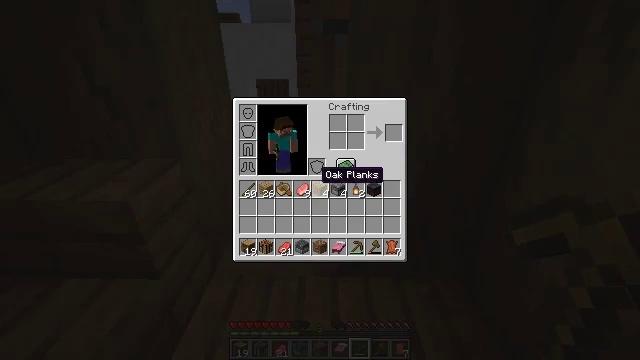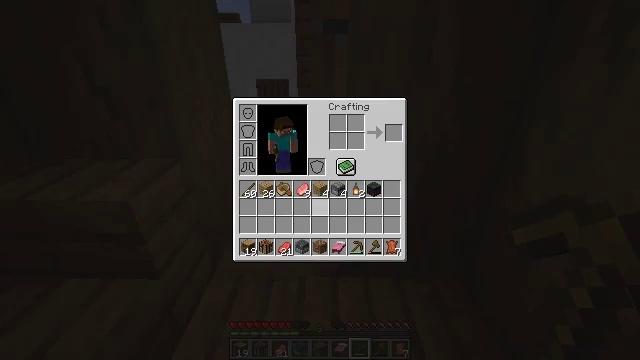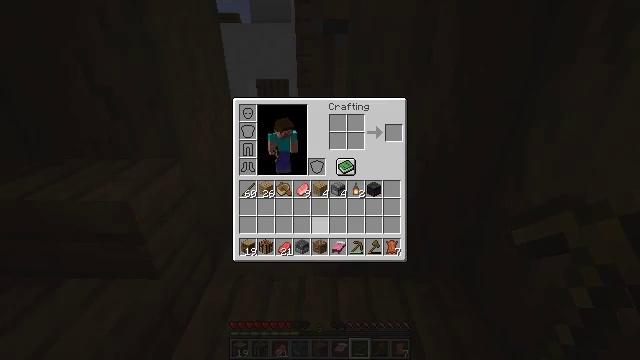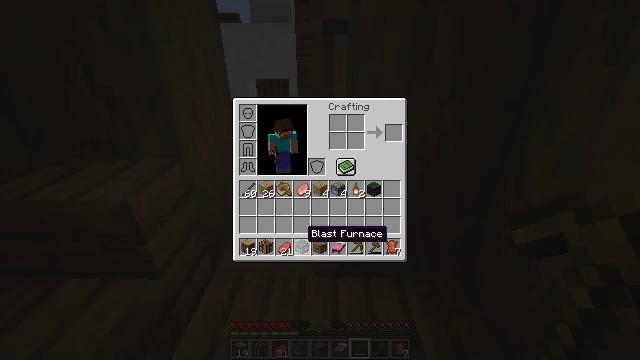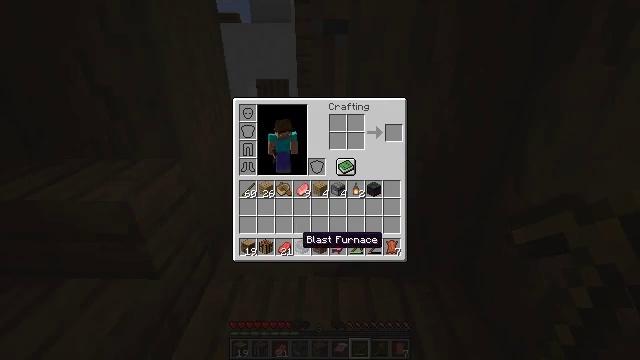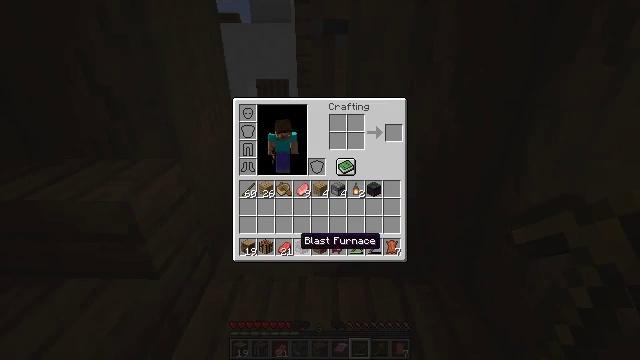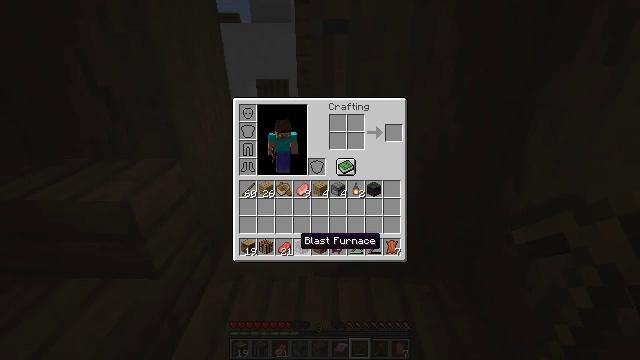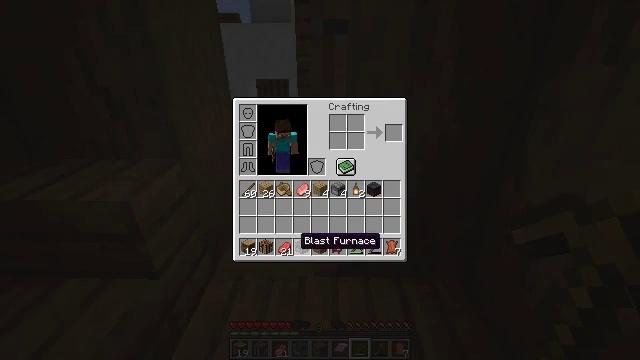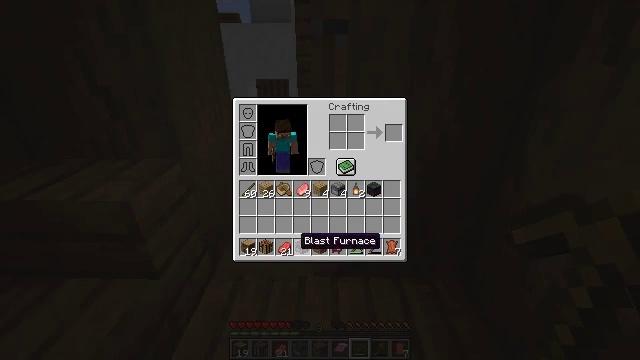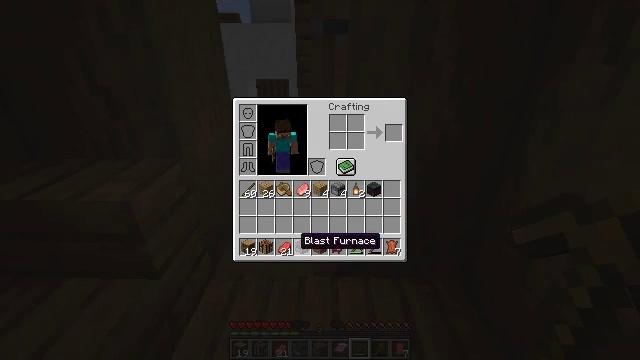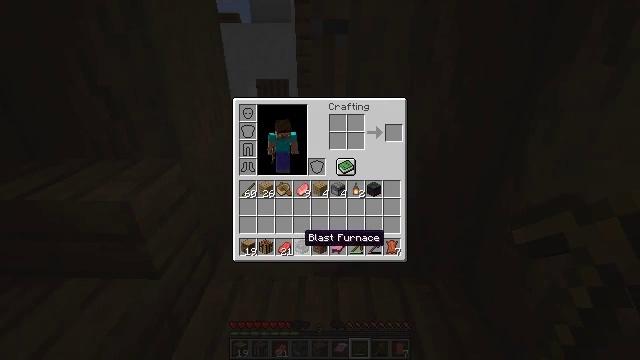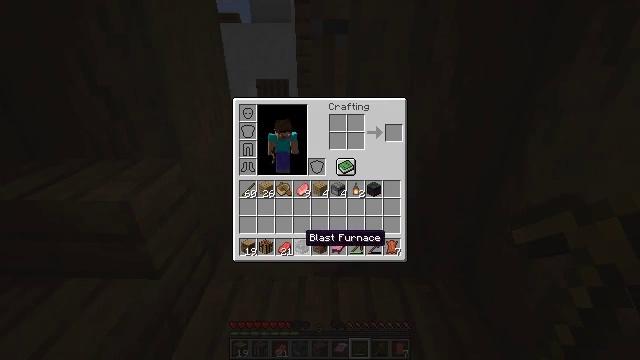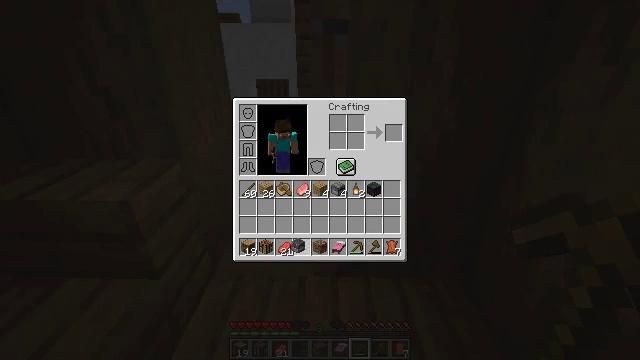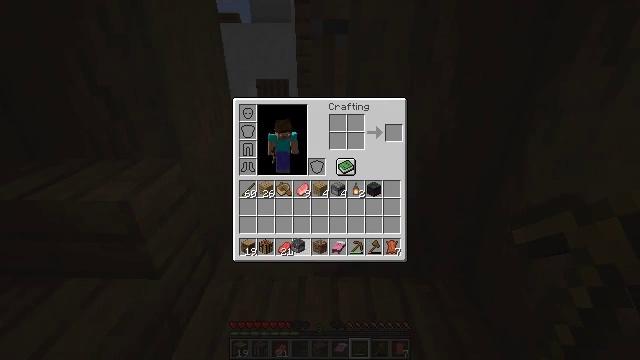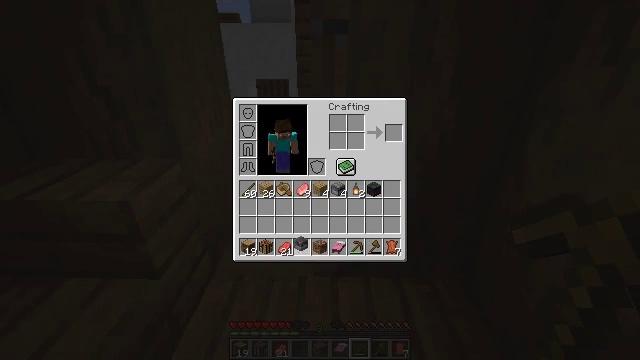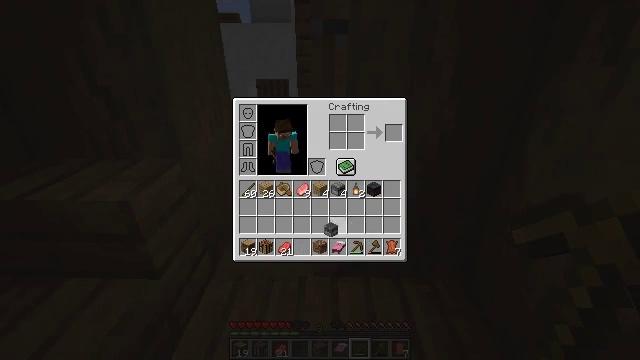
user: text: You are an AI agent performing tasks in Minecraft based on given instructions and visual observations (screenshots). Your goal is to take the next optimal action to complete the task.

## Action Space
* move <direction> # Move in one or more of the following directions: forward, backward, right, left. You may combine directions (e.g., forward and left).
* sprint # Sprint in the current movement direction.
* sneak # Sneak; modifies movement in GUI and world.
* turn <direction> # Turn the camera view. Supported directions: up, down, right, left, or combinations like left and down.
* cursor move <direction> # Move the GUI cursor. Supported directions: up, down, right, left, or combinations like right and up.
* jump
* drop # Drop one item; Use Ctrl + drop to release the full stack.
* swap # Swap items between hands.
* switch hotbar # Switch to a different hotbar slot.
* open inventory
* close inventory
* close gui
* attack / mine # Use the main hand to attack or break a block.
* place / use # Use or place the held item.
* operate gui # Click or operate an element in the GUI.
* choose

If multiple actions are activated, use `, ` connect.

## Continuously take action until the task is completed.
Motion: motion action
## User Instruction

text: Reclaim the smoker from the setup.
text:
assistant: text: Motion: cursor move down
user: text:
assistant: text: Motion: cursor move left and down
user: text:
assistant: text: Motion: cursor move left and down
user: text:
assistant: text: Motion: no_op
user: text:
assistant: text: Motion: no_op
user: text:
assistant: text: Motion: no_op
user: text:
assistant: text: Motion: no_op
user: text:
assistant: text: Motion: no_op
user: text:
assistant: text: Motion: no_op
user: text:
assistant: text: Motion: no_op
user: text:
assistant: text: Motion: no_op
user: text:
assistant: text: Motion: operate gui
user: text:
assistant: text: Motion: operate gui
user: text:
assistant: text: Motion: operate gui
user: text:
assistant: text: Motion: cursor move right and up
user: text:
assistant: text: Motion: cursor move right and up
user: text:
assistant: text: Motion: cursor move right and up
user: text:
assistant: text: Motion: no_op
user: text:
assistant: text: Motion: no_op
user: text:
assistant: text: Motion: no_op
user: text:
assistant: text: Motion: no_op
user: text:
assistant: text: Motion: operate gui
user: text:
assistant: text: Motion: operate gui
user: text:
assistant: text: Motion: operate gui
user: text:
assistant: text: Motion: no_op
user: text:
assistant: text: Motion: no_op
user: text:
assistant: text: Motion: no_op
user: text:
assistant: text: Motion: no_op
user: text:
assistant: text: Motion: cursor move left, close inventory
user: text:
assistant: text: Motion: move forward, close inventory